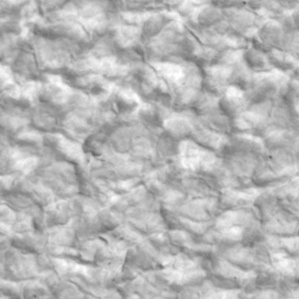
Label: non_frost